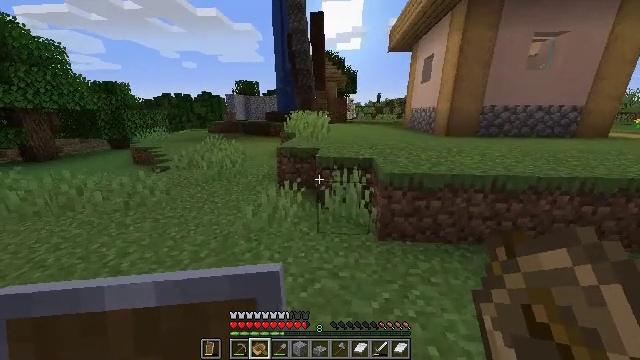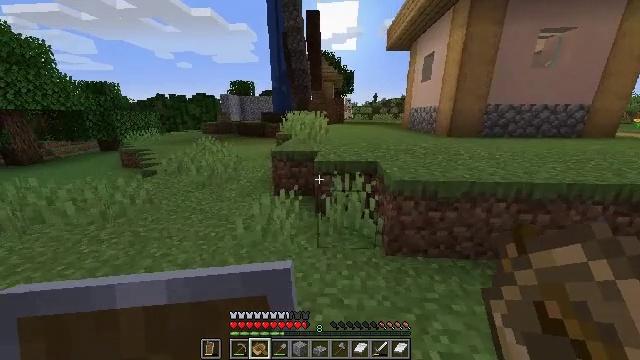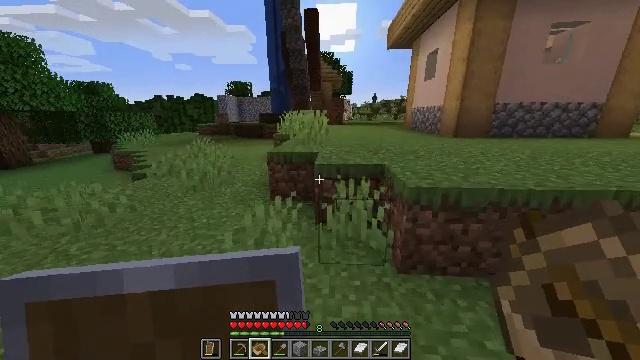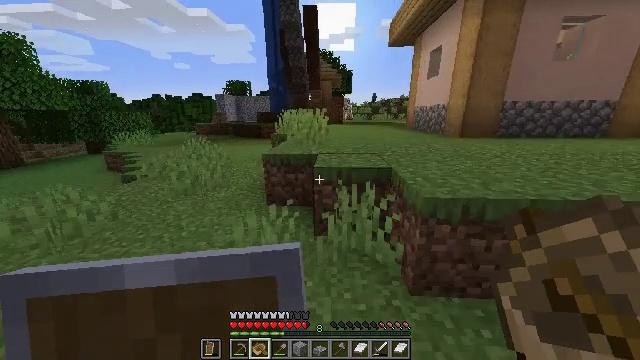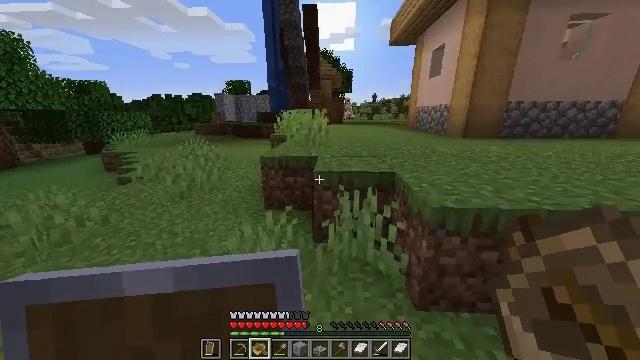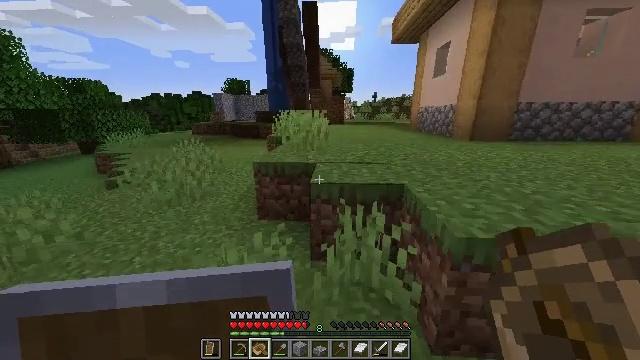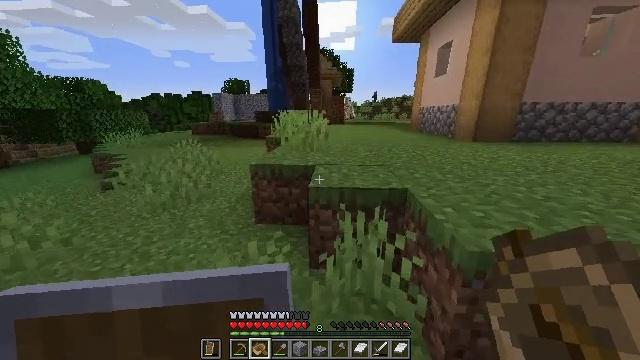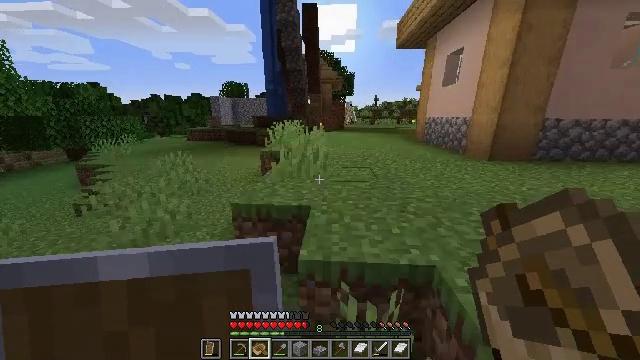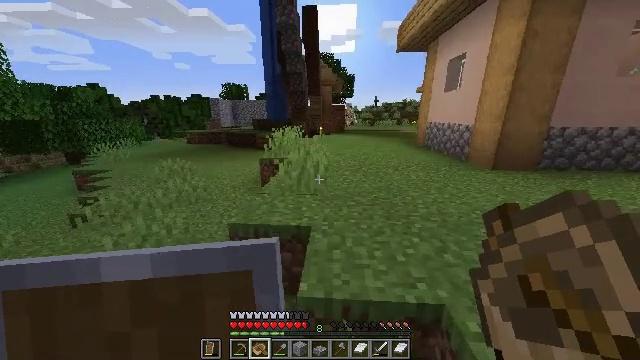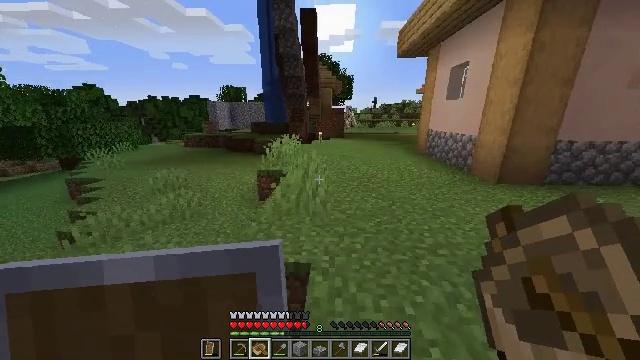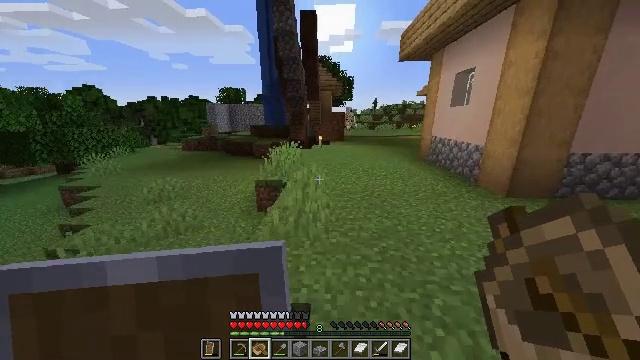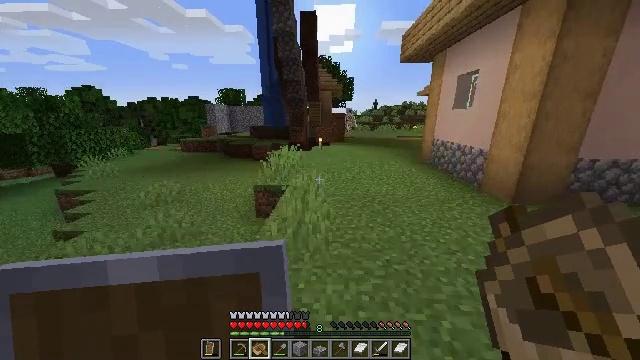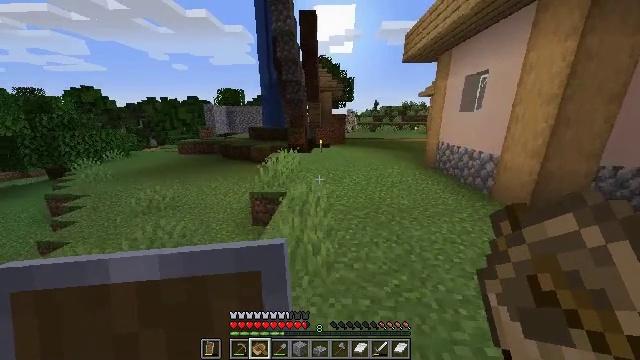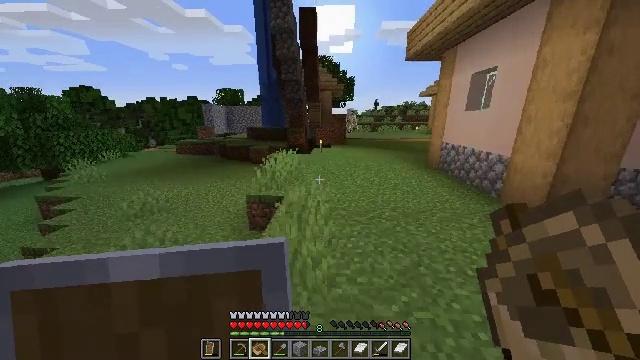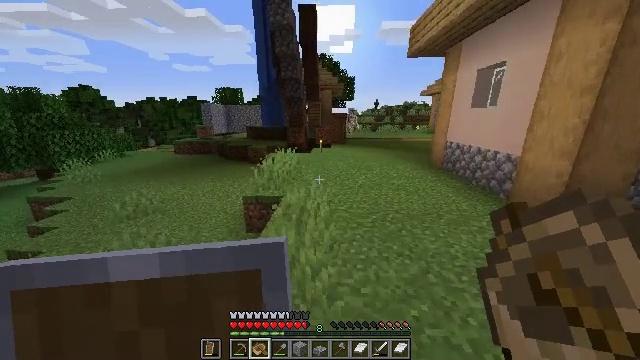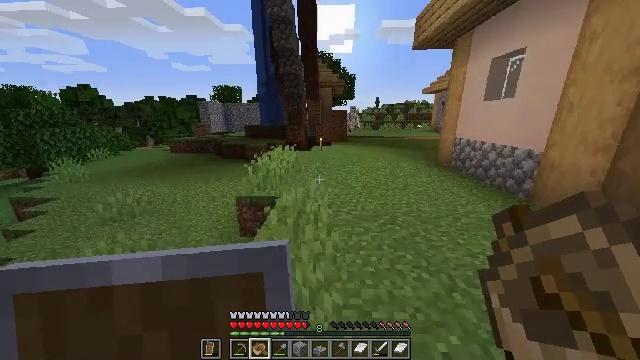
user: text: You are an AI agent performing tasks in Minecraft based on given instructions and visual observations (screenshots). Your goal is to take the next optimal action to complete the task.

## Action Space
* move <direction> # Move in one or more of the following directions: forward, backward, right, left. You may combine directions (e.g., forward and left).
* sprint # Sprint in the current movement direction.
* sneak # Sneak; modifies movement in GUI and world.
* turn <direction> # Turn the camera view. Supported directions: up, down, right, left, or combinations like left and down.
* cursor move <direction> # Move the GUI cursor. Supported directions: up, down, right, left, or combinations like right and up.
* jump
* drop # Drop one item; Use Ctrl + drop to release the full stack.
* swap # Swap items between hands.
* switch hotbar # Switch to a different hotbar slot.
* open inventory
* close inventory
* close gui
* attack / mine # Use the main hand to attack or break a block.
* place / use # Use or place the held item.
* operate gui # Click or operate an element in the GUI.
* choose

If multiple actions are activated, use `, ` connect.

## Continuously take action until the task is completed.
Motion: motion action
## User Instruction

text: Left click on the bell to mine it.
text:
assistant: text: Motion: move forward
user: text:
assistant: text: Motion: move forward
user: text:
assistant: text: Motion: move forward
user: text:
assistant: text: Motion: move forward
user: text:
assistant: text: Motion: move forward
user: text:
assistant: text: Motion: move forward
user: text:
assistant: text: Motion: move forward, jump
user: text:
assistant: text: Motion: move forward, jump
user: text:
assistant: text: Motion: move forward, jump
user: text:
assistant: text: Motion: move forward, jump
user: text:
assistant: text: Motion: move forward
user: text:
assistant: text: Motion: move forward
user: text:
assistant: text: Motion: move forward
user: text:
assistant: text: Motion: move forward
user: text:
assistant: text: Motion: move forward
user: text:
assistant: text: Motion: move forward
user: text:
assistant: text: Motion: move forward
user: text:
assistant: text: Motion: move forward
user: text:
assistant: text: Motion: move forward
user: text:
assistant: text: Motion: move forward
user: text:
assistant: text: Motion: move forward
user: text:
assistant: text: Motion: move forward
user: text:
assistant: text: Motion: move forward
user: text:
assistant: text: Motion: move forward
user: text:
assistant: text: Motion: move forward
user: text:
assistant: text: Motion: move forward
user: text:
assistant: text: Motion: move forward
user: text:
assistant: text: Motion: move forward
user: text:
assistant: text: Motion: move forward
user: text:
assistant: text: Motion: move forward